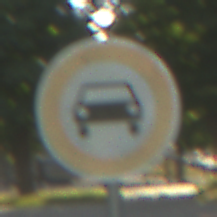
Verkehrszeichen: VerbotKraftwagen
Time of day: SunriseSunset
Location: Outdoor (Suburban)
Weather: PartlyCloudy
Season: NotSpecified
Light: Natural